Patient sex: F
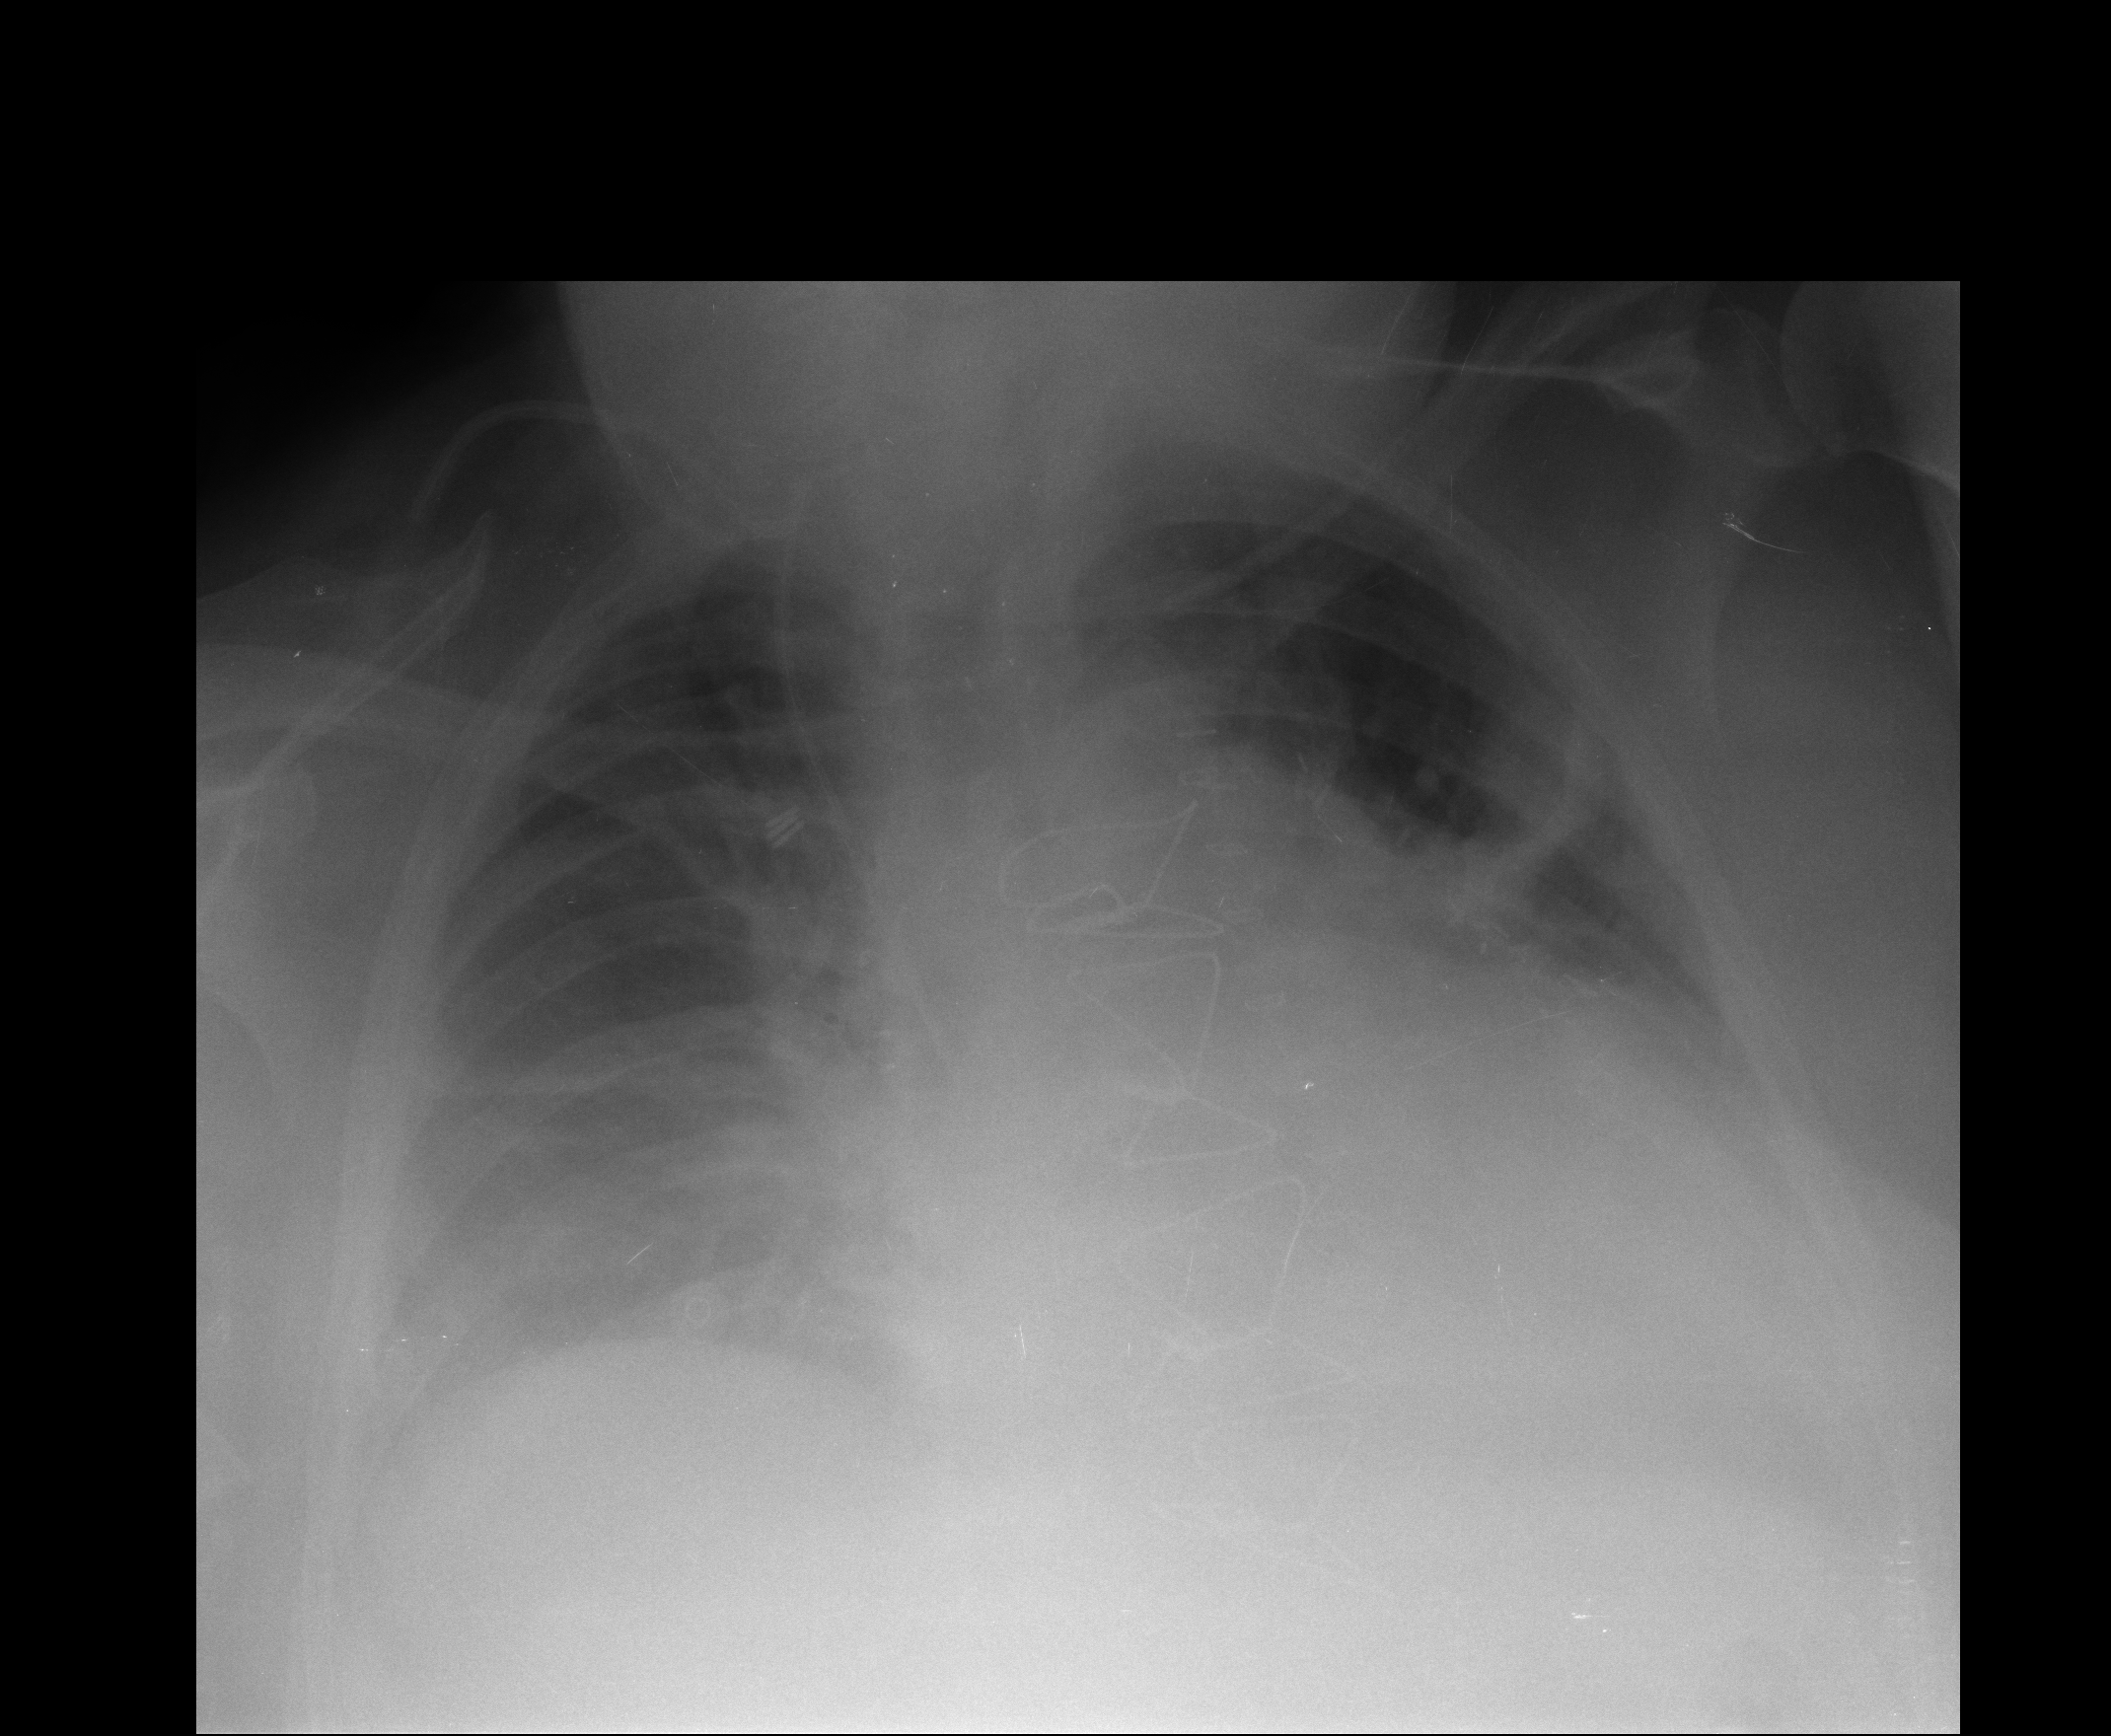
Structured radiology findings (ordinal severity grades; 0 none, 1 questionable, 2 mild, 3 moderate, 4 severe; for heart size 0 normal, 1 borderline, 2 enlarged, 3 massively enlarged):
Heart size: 2
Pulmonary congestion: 2
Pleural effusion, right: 2
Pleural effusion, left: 2
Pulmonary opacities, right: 1
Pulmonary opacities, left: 0
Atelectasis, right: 2
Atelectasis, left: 2